Question: So I generated an SKShapeNode, and need to know when that node is clicked. I do so by calling:
'''
- (void)touchesBegan:(NSSet *)touches withEvent:(UIEvent *)event
{
UITouch *touch = [touches anyObject];
CGPoint positionInScene = [touch locationInNode:self];
SKNode *node = [self nodeAtPoint:positionInScene];
if ([node.name isEqualToString:TARGET_NAME]) {
// do whatever
}
}
}
'''
So the result I'm getting is pretty weird. Clicking the dot itself does in fact work. However, pressing anywhere on the screen that is southwest of the SKShapeNode's position will also render the above code as true.

With the SKShapeNode represented by the red dot, any UITouch in the shaded region would render my code above as true.
Here is how I am building the SKShapeNode. It may also be important to note that my application runs in landscape mode.
'''
#define RANDOM_NUMBER(min, max) (arc4random() % (max - min) + min)
- (SKShapeNode *)makeNodeWithName:(NSString *)name color:(UIColor *)color
{
SKShapeNode *circle = [SKShapeNode new];
int maxXCoord = self.frame.size.width;
int maxYCoord = self.frame.size.height;
CGFloat x = RANDOM_NUMBER((int)TARGET_RADIUS, (int)(maxXCoord - TARGET_RADIUS));
CGFloat y = RANDOM_NUMBER((int)TARGET_RADIUS, (int)(maxYCoord - TARGET_RADIUS - 15));
circle.fillColor = color;
circle.strokeColor = color;
circle.path = [UIBezierPath bezierPathWithOvalInRect:CGRectMake(x, y, TARGET_RADIUS, TARGET_RADIUS)].CGPath;
circle.name = name;
return circle;
}
'''
Thanks for any help!
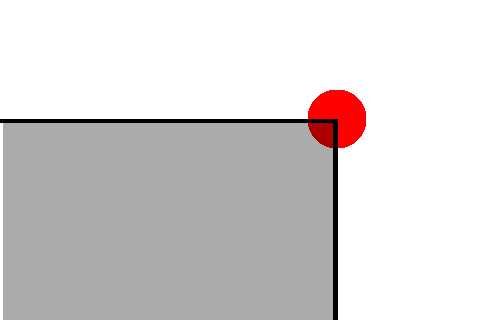
Answer: This happens because the circle node's position is at origin, and it draws the path in a rect starting at (x,y). So the node's frame is stretched to encompass everything between (0,0) to (x+TARGET_RADIUS, y+TARGET_RADIUS).
You can check this out for yourself, by visualizing the circle's frame:
'''
SKSpriteNode *debugFrame = [SKSpriteNode spriteNodeWithColor:[NSColor yellowColor] size:circle.frame.size];
debugFrame.anchorPoint = CGPointMake(0, 0);
debugFrame.position = circle.frame.origin;
debugFrame.alpha = 0.5f;
[self addChild:test];
'''
This reveals the actual clickable region (on OSX):

To fix your issue, try this:
'''
circle.path = [UIBezierPath bezierPathWithOvalInRect:CGRectMake(-TARGET_RADIUS/2.0f, -TARGET_RADIUS/2.0f, TARGET_RADIUS, TARGET_RADIUS)].CGPath;
'''
and add
'''
circle.position = CGPointMake(x, y);
'''